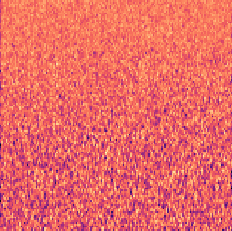
Sound class: Chainsaw